Question: What is the measurement shown in the image?
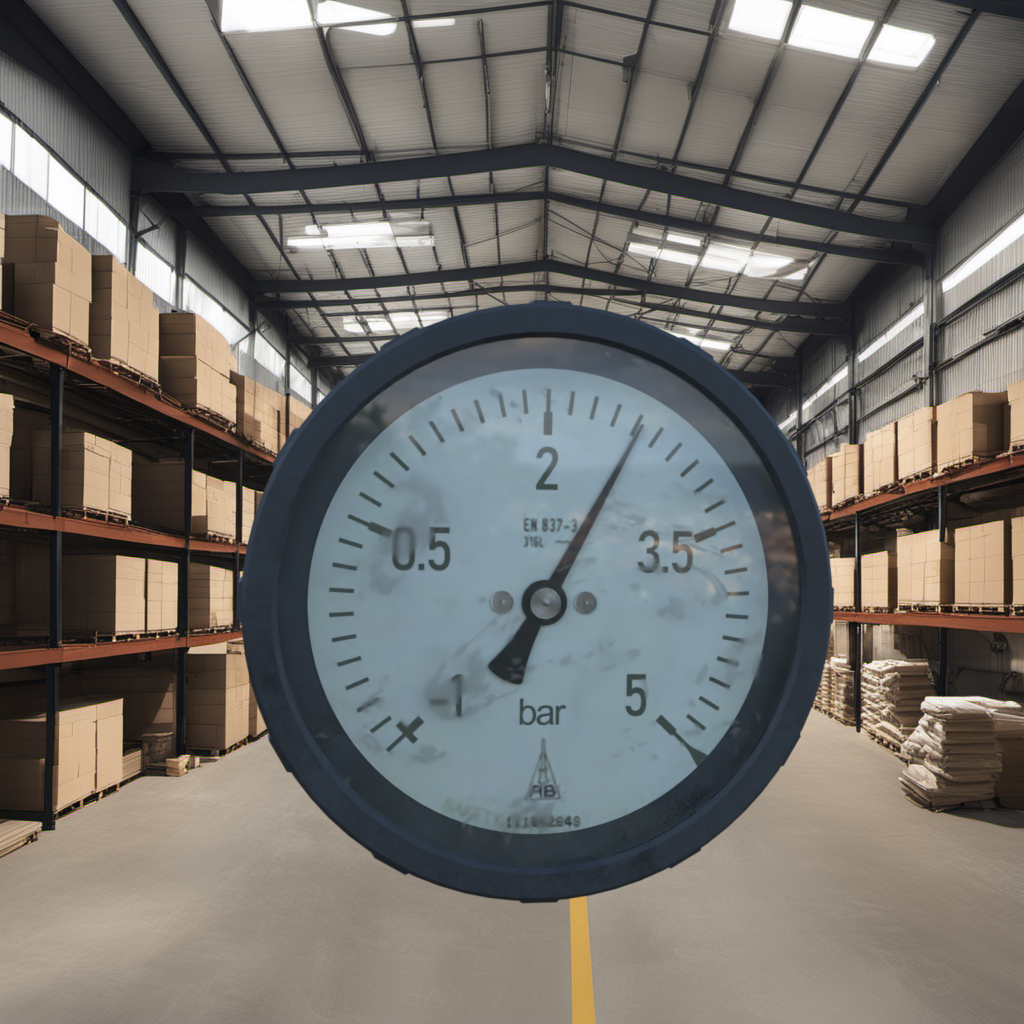
Answer: The result is 2.64
Question: What is the reading range of the measurement in the image?
Answer: The range is from -1 to 5
Question: What is the minimum and maximum value range of this measurement?
Answer: The minimum value is -1 and the maximum value is 5